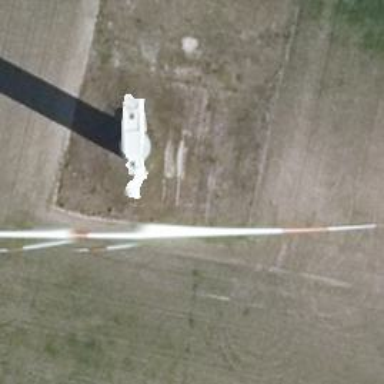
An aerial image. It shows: Wind generator powered by wind turbines of horizontal axis type. It is manufactured by Vestas.